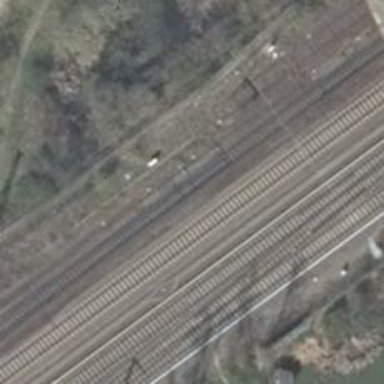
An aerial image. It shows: Railway track with contact line for electrification.